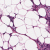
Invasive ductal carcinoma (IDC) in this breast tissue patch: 1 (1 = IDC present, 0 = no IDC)